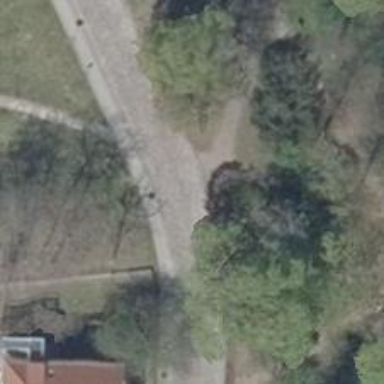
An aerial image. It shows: Compacted footway.